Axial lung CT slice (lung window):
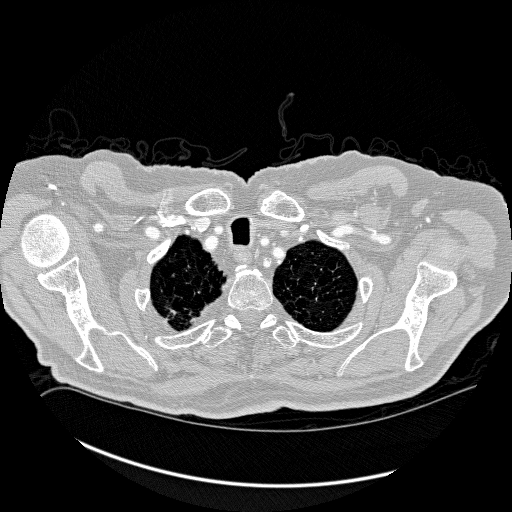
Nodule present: no